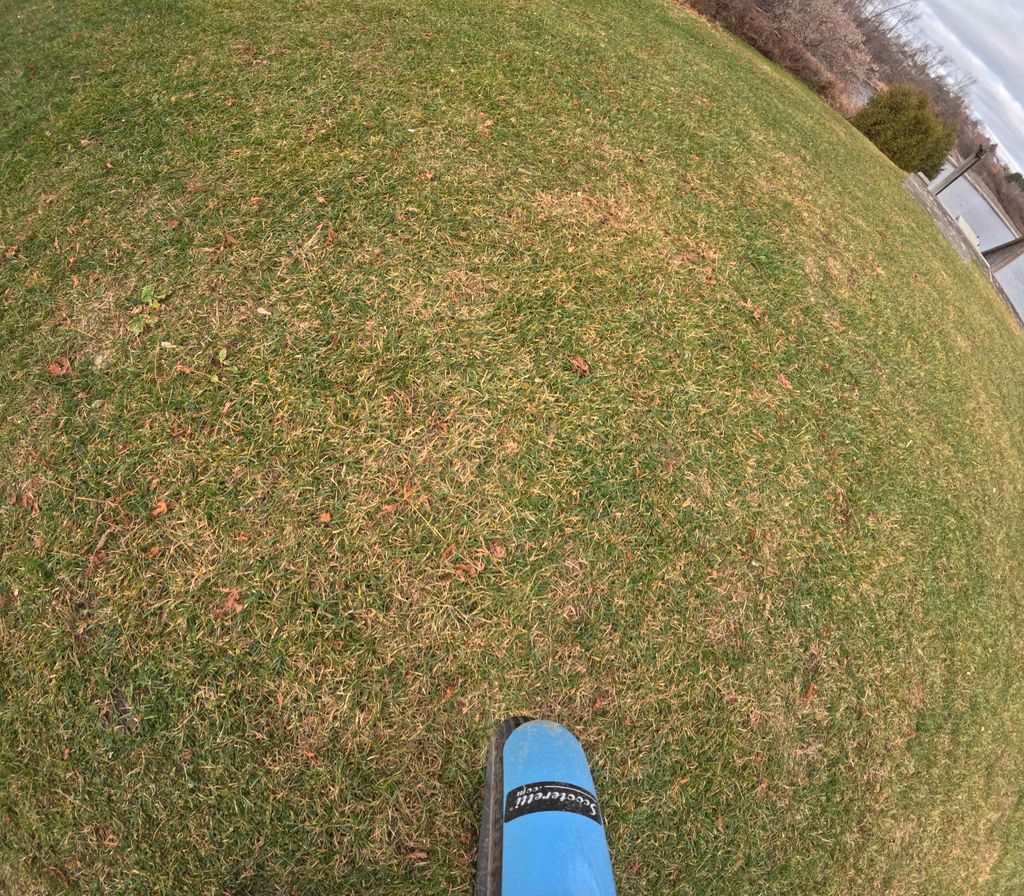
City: ottawa-gatineau